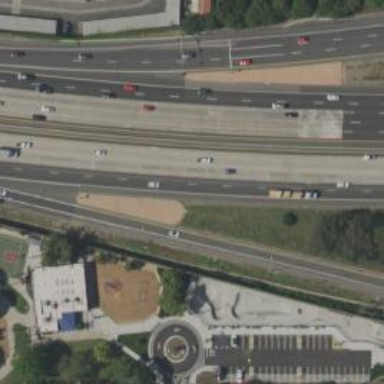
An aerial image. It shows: Motorway link.